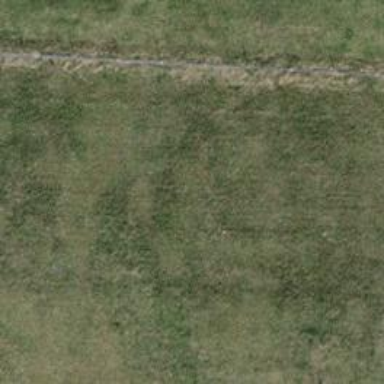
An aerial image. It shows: Pipeline marker.